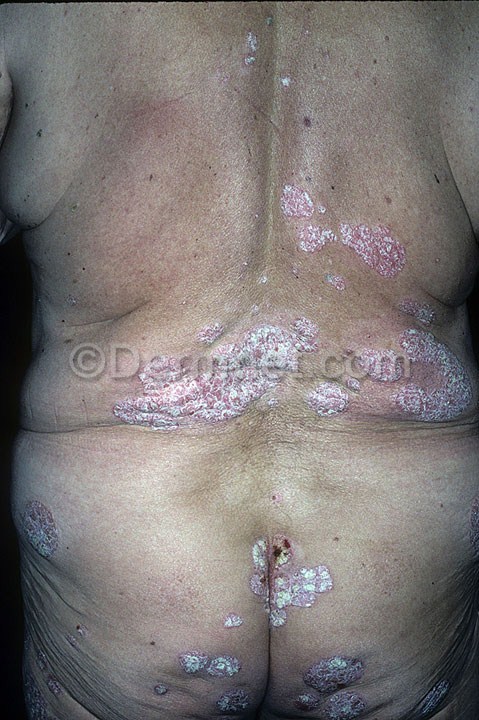
Disease: Psoriasis pictures Lichen Planus and related diseases